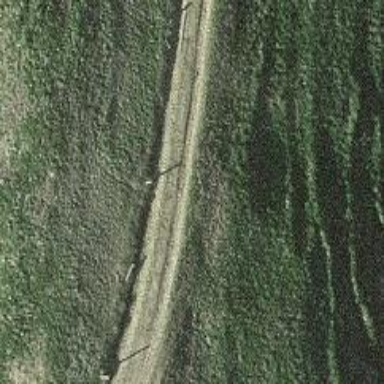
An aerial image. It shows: Track with grade 4 track type.